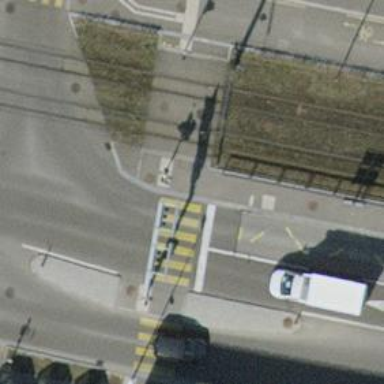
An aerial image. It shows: Asphalt path with crossing equipped with traffic signals and island. The crossing includes cycleway.